Question: Our project use PrimeFaces 5.1. I need to restrict user's type in for the number type. For example, the user can only type in like 123.12 (having two digits after decimal point).
I tried to use '<p:inputMask>', but the issue is the mask it define is fixed length. User has to type in exactly length defined in the 'mask' attribute of '<p:inputMask>'. What will be the right way in PrimeFaces allow to define how many digits after decimal point and also can control the length?
I tried to create a simple page with the inputNumber component. But somehow what ever value typed in the inputNumber will be treated as null as it can't pass the required validation on the page level.

'''
<?xml version='1.0' encoding='UTF-8' ?>
<!DOCTYPE html PUBLIC "-//W3C//DTD XHTML 1.0 Transitional//EN" "http://www.w3.org/TR/xhtml1/DTD/xhtml1-transitional.dtd">
<html xmlns="http://www.w3.org/1999/xhtml"
xmlns:h="http://java.sun.com/jsf/html"
xmlns:f="http://java.sun.com/jsf/core"
xmlns:p="http://primefaces.org/ui"
xmlns:pe="http://primefaces.org/ui/extensions">
<h:head>
<title>InputNumberTestingPage</title>
</h:head>
<h:body>
<h:form id="form">
<p:panel id="panel" header="Form" style="margin-bottom:10px;">
<p:messages id="messages" />
<h:panelGrid columns="3" cellpadding="5">
<p:outputLabel for="Name" value="Name: " />
<p:inputText id="Name" value="#{inputNumberTesting.name}" required="true" label="Name">
<f:validateLength minimum="2" />
</p:inputText>
<p:message for="Name" />
<p:outputLabel for="Salary" value="Salary:" />
<pe:inputNumber id="Salary" value="#{inputNumberTesting.salary}"
required="true" label="Salary" decimalPlaces="2" maxValue="9999"/>
<p:message for="Salary" />
</h:panelGrid>
</p:panel>
<p:commandButton value="Submit" update="panel" actionListener="#{inputNumberTesting.save}" style="margin-right:20px;" />
</h:form>
</h:body>
</html>
'''
'''
/*
* To change this license header, choose License Headers in Project Properties.
* To change this template file, choose Tools | Templates
* and open the template in the editor.
*/
import javax.faces.application.FacesMessage;
import javax.faces.bean.ManagedBean;
import javax.faces.bean.ViewScoped;
import javax.faces.context.FacesContext;
@ManagedBean(name = "inputNumberTesting")
@ViewScoped
public class InputNumberTesting {
private Object name;
private Object salary;
public Object getName() {
return name;
}
public void setName(Object name) {
this.name = name;
}
public Object getSalary() {
return salary;
}
public void setSalary(Object salary) {
this.salary = salary;
}
public void save() {
FacesContext.getCurrentInstance().addMessage(null, new FacesMessage("Name: "+getName()+"Salary: "+getSalary()));
}
}
'''
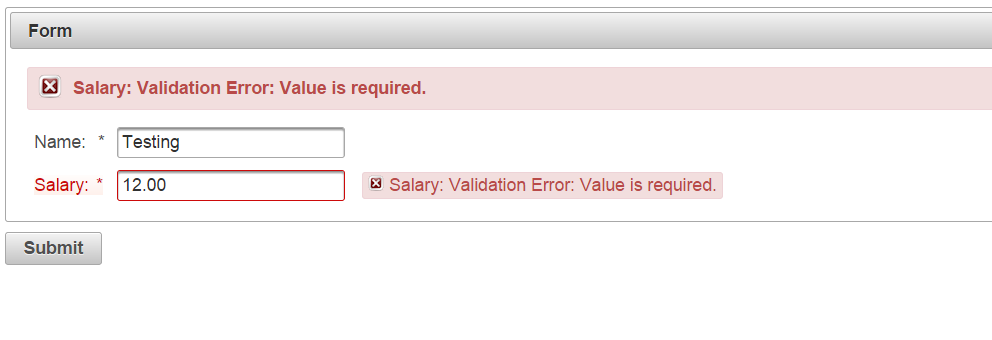
Answer: You can use InputNumber component in primefaces extensions library. First you need to add its dependency then you can use extensions namespace and usage should be like
'''
xmlns:pe="http://primefaces.org/ui/extensions"
<pe:inputNumber id="Input1" value="#{inputNumberController.input1}"/>
'''
You can customize min max numbers, decimal places, symbols for currency and more customization options exist in the component.